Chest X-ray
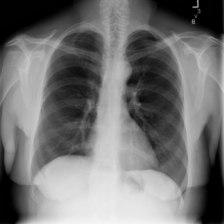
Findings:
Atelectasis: negative
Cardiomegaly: negative
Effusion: negative
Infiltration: negative
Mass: negative
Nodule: negative
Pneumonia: negative
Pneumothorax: negative
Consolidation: negative
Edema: negative
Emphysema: negative
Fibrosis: negative
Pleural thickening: negative
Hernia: negative